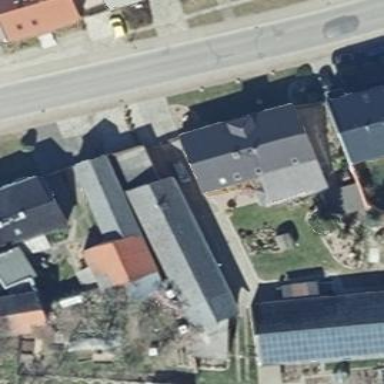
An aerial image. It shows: Building with gabled roof. The roof orientation is along the structure.